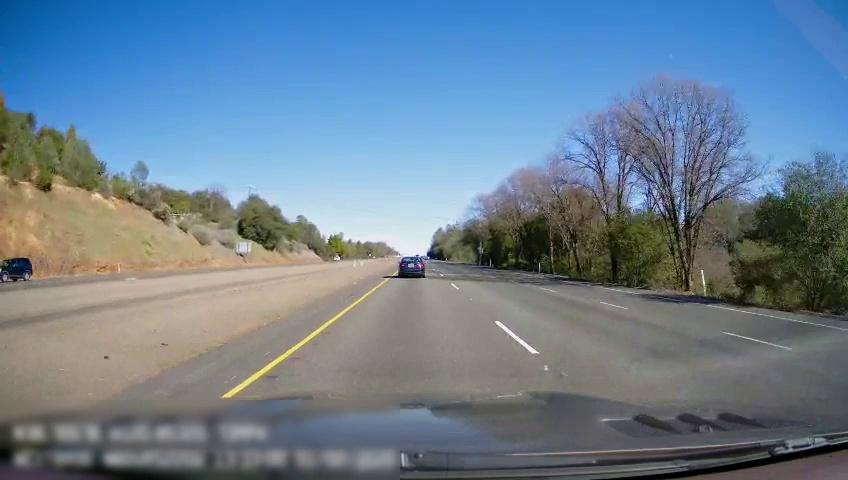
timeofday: Day
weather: Sunny
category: Drivable Space
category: Drivable Space
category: Vehicles | SUV
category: Vehicles | Car
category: Lanes | Current Lane
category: Lanes | Current Lane
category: Lanes | Alternate Lane
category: Lanes | Alternate Lane